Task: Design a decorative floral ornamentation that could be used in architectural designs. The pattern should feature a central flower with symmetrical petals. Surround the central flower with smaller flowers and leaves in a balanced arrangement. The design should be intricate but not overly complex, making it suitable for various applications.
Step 513:
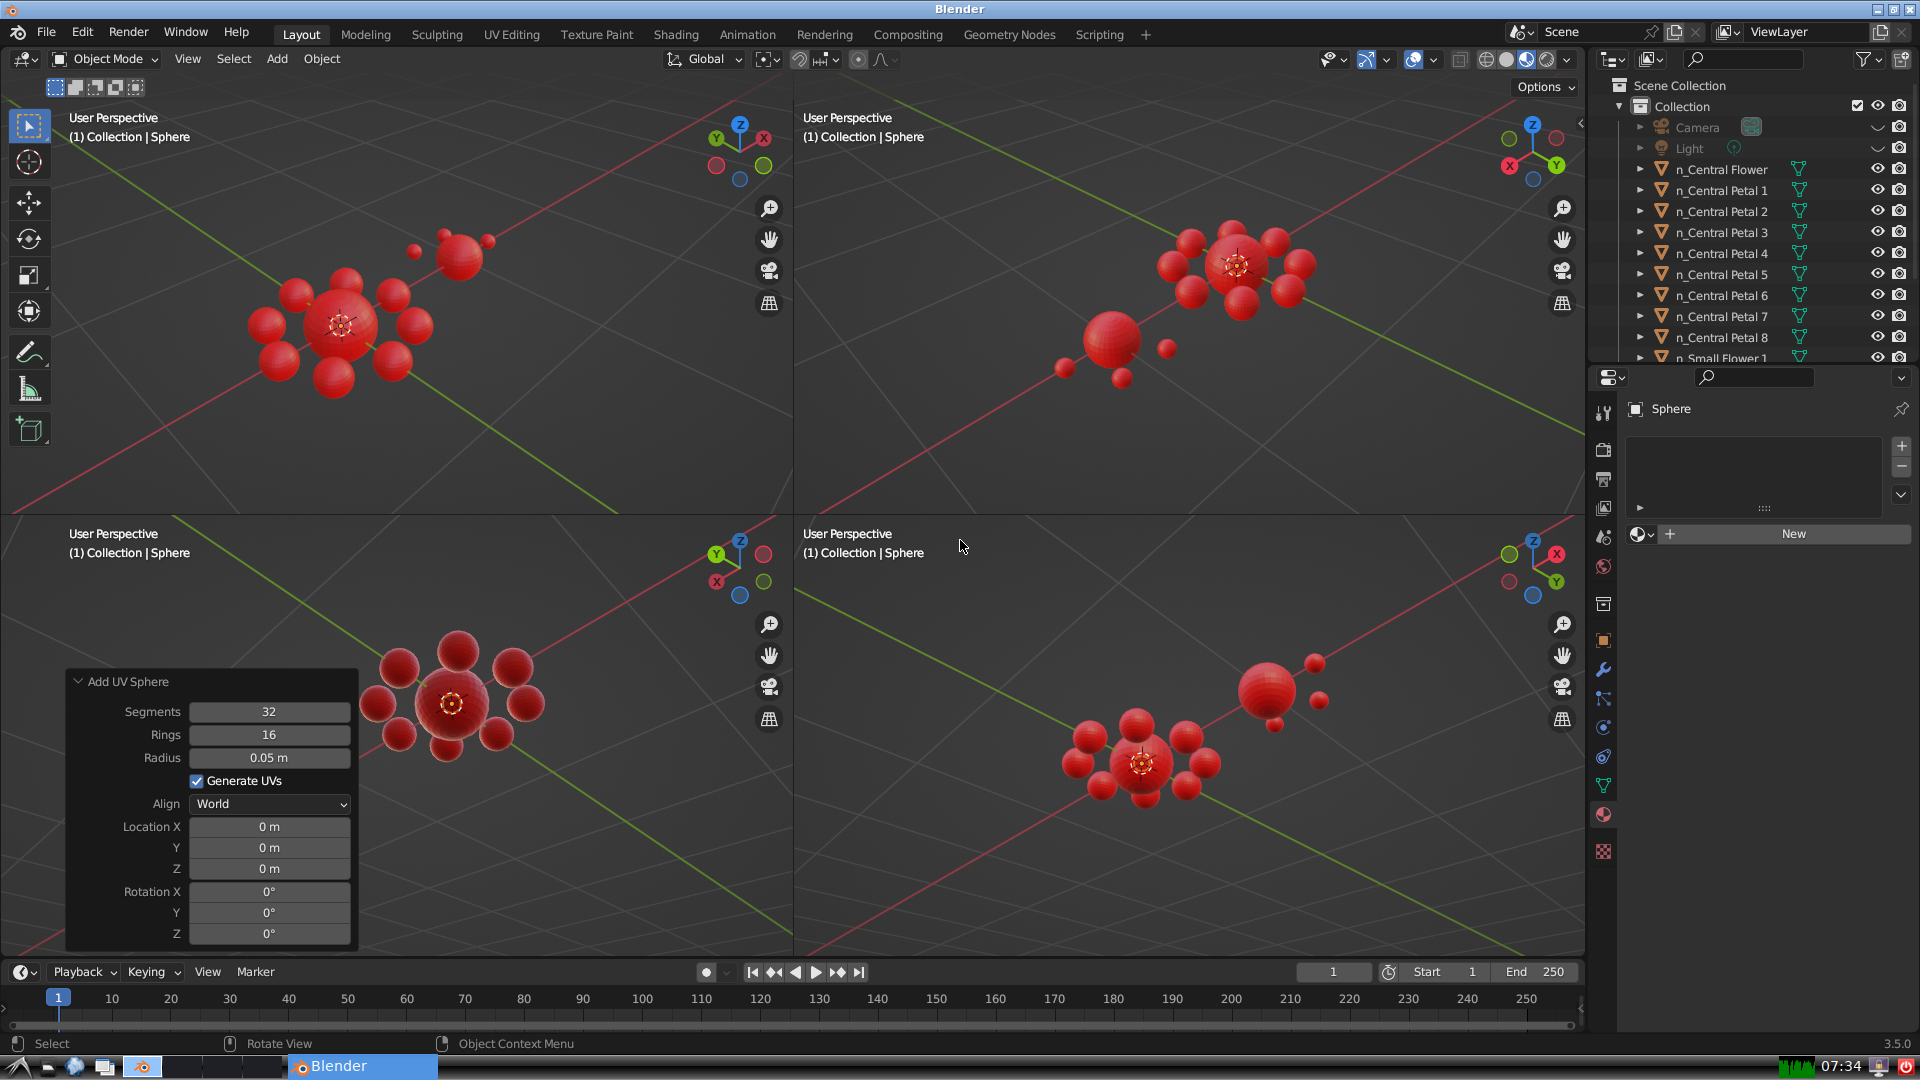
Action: {"key_press": ['Ctrl, Home']}